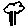
Label: tree